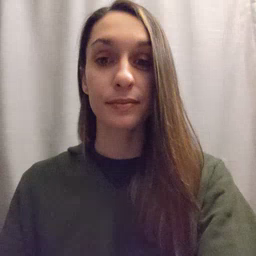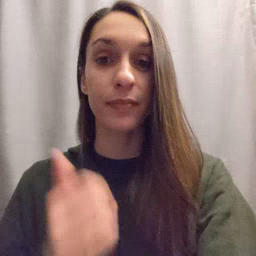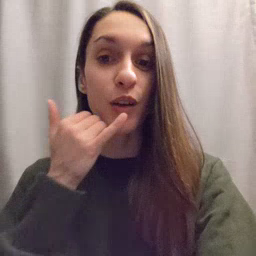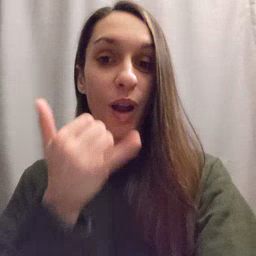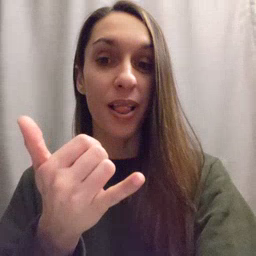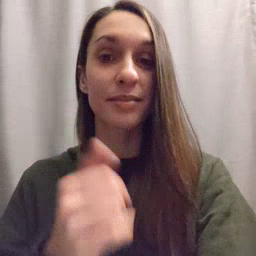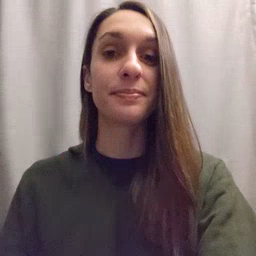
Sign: callonphone